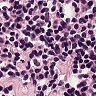
Metastatic tissue present: no